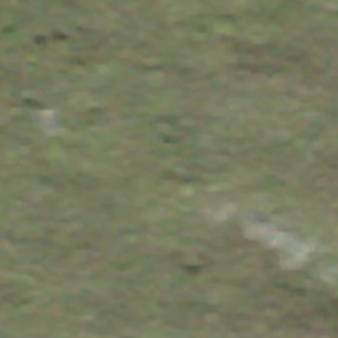
Label: other